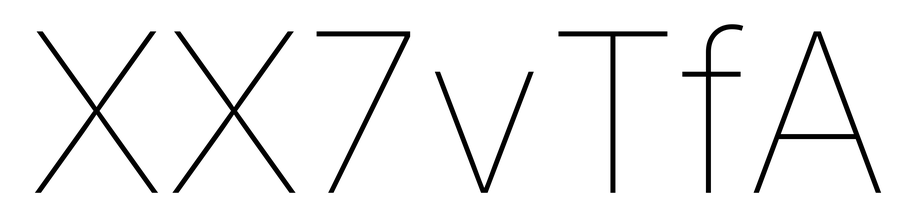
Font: Inter_Thin